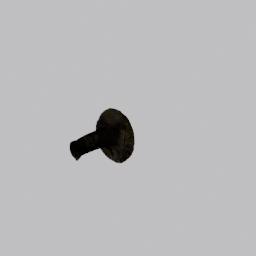
Label: nature